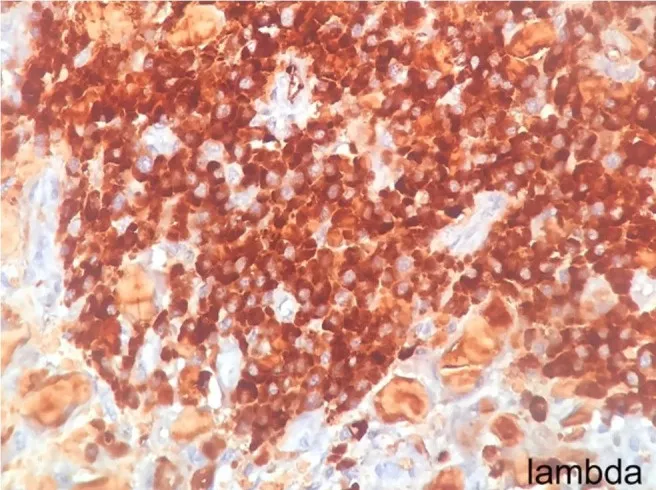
High magnification photomicrograph of the tumor showing lambda light chain positivity. (CD138 x400).
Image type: pathology (immunostaining)